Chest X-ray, PA view. Patient: 56 years old, sex F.
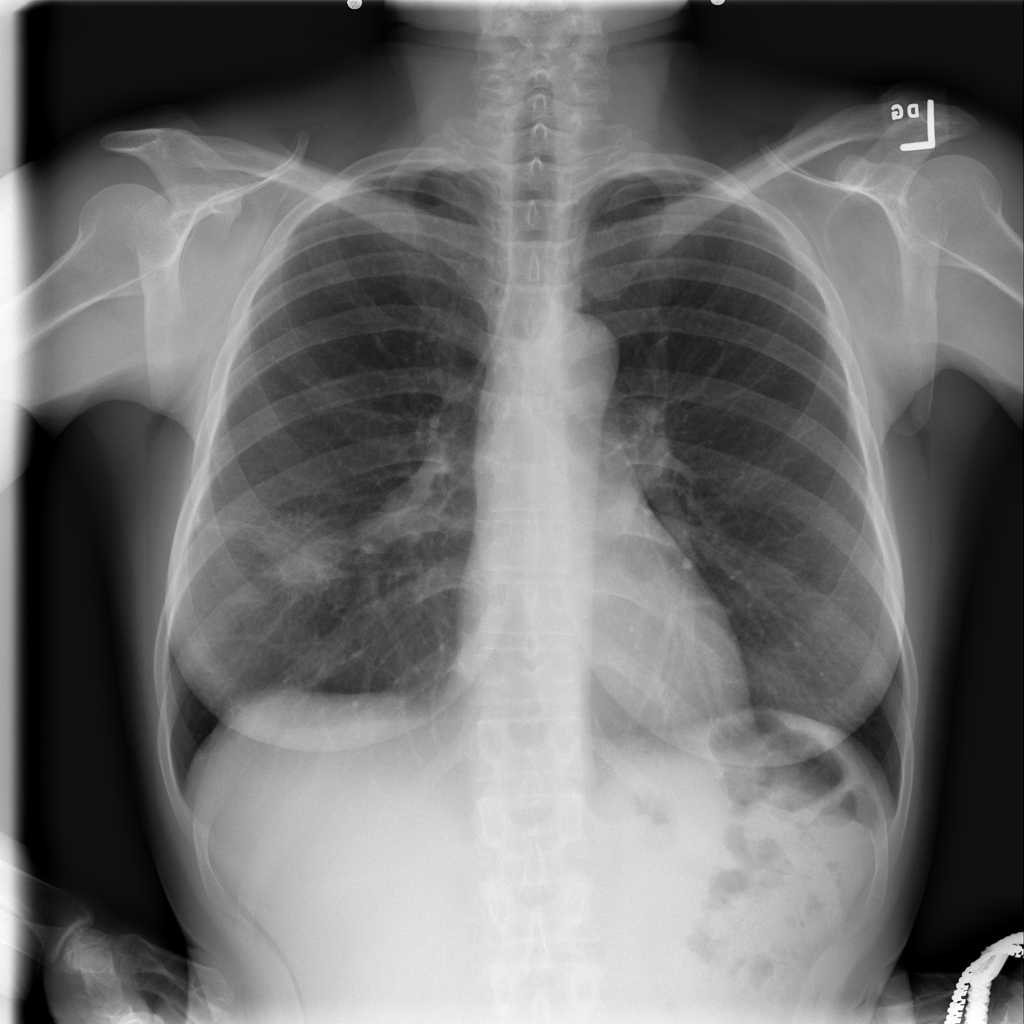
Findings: Mass